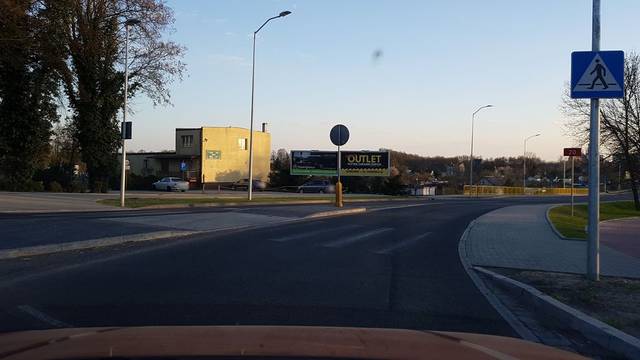
Region: Germany
Coordinates: 53.346, 15.059